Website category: university
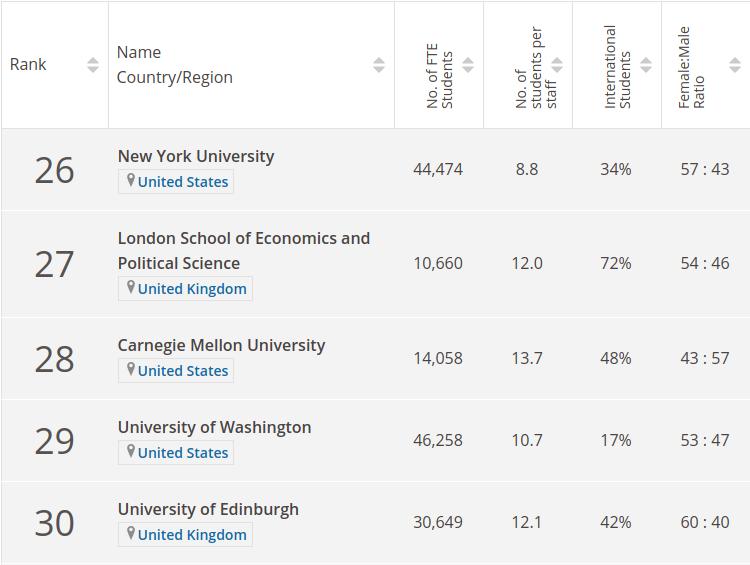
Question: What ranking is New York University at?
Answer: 26

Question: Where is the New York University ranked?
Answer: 26

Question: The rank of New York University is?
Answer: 26

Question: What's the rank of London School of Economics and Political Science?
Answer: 27

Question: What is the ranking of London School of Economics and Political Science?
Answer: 27

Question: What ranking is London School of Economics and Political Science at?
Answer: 27

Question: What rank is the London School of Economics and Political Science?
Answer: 27

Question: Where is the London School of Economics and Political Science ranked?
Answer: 27

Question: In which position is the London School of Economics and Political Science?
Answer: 27

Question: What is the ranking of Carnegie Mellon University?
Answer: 28

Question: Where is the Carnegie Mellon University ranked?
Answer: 28

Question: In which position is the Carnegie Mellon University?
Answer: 28

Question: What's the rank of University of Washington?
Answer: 29

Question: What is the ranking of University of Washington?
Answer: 29

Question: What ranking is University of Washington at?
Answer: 29

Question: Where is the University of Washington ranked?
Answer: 29

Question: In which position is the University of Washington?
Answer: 29

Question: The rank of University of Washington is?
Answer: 29

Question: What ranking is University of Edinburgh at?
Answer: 30

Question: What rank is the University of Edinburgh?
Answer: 30

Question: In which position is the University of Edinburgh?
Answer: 30

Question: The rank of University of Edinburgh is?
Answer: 30

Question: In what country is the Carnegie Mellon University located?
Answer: United States

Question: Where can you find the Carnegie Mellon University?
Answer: United States

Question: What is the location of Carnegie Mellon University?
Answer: United States

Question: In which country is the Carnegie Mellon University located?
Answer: United States

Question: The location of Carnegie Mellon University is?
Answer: United States

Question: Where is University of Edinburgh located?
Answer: United Kingdom

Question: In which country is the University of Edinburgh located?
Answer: United Kingdom

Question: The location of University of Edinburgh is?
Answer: United Kingdom

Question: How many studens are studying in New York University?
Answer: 44,474

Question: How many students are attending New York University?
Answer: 44,474

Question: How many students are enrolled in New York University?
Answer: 44,474

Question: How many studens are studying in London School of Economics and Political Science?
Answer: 10,660

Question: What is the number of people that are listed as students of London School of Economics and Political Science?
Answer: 10,660

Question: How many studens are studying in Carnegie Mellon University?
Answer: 14,058

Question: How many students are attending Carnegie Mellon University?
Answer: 14,058

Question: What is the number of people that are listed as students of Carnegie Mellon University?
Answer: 14,058

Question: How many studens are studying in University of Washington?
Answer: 46,258

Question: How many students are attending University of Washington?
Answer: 46,258

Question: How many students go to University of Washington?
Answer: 46,258

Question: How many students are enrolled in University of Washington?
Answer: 46,258

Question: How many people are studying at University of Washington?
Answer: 46,258

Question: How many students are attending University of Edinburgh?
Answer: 30,649

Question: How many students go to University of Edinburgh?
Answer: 30,649

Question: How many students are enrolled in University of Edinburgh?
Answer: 30,649

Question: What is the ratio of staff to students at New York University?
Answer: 8.8

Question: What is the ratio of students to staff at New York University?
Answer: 8.8

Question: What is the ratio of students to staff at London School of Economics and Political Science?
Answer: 12.0

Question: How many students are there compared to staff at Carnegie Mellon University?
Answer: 13.7

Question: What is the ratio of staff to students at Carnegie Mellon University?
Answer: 13.7

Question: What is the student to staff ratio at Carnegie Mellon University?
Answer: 13.7

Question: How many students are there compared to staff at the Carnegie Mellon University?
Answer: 13.7

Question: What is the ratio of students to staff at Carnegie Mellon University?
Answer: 13.7

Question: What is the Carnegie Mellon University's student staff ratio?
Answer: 13.7

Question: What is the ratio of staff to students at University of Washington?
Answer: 10.7

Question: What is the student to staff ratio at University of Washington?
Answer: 10.7

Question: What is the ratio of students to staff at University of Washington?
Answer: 10.7

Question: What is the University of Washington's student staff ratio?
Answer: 10.7

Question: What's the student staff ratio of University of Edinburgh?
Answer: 12.1

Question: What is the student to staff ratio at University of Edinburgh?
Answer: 12.1

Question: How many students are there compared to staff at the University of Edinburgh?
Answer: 12.1

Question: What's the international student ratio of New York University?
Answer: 34%

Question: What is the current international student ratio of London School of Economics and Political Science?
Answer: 72%